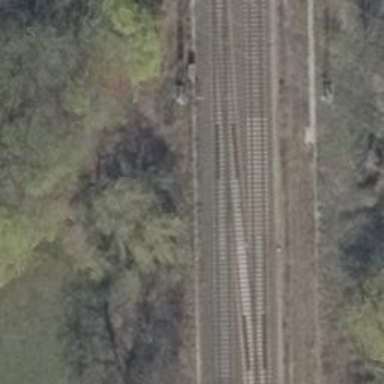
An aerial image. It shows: Railway track with contact lines for electrification.